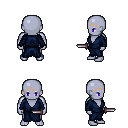
a pixel art fantasy rpg character, male body template, dark elf, purple skin, blue robe, red pants, plain hairstyle, dagger, four views (front, back, left, right), 2x2 character sprite sheet, small pixel art, hard edges, no anti-aliasing